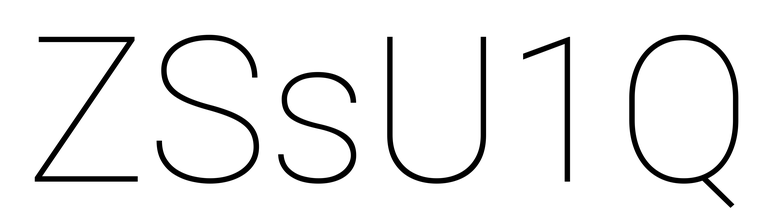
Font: Roboto_Thin